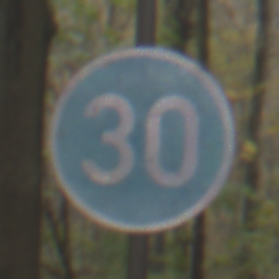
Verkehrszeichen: VorgeschriebeneMindestgeschwindigkeit
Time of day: MorningAfternoon
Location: Outdoor (Nature)
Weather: Overcast
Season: Autumn
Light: Natural